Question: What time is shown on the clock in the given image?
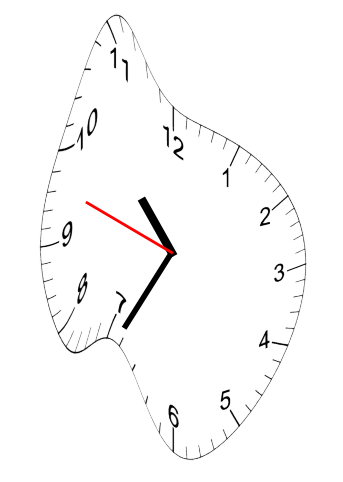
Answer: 10:34:48